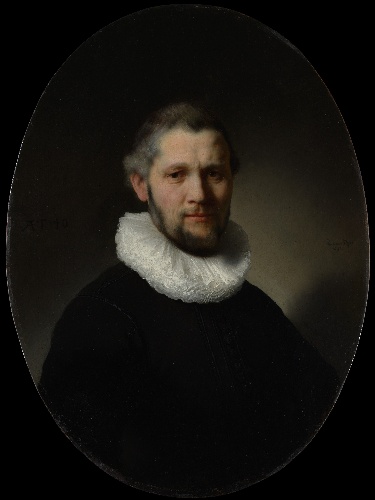
Title: Portrait of a Man
Artist: Rembrandt (Rembrandt van Rijn)
Artist bio: Dutch, Leiden 1606–1669 Amsterdam
Date: 1632
Object type: Painting
Classification: Paintings
Medium: Oil on wood
Dimensions: Oval, 29 3/4 x 20 1/2 in. (75.6 x 52.1 cm)
Department: European Paintings
Credit line: Gift of Mrs. Lincoln Ellsworth, in memory of Lincoln Ellsworth, 1964
Accession year: 1964
Repository: Metropolitan Museum of Art, New York, NY
Tags: Men|Portraits